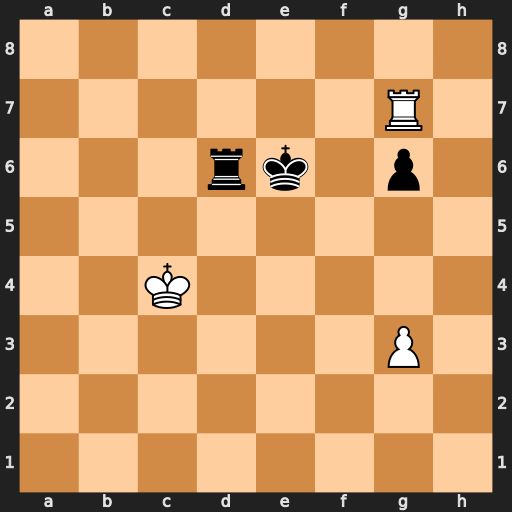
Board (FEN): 8/6R1/3rk1p1/8/2K5/6P1/8/8
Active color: w
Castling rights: -
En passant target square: -
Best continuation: Rxg6+ Ke5 Rxd6 Kxd6 Kd4 Ke6 Ke4 Kf6 Kf4 Kg6 Kg4